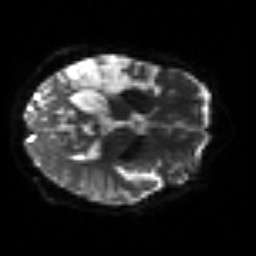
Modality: sbref
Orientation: axial
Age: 62
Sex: female
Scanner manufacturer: siemens
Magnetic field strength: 3 T
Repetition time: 3.2 s
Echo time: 0.081 s